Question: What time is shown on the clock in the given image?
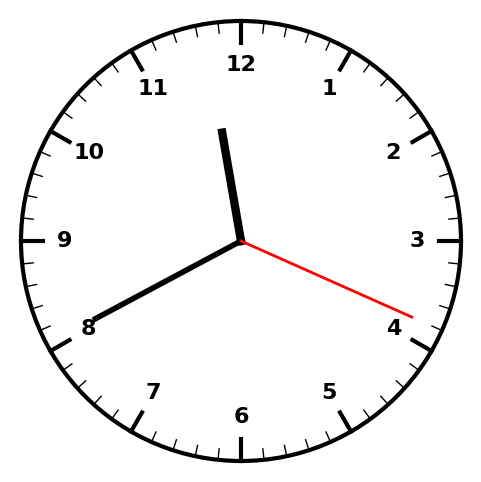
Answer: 11:40:19